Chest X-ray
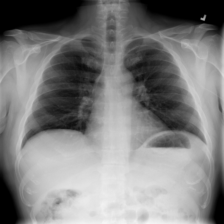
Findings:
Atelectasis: negative
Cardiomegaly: negative
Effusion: negative
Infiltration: negative
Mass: negative
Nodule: negative
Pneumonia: negative
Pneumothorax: negative
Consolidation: negative
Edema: negative
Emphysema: negative
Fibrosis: negative
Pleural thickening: negative
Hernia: negative